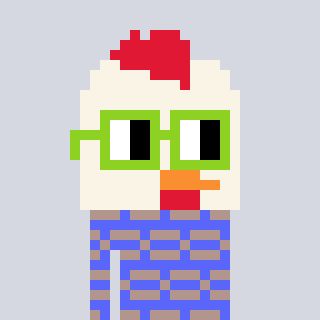
a pixel art character with square light green glasses, a chicken-shaped head and a purple-colored body on a cool background